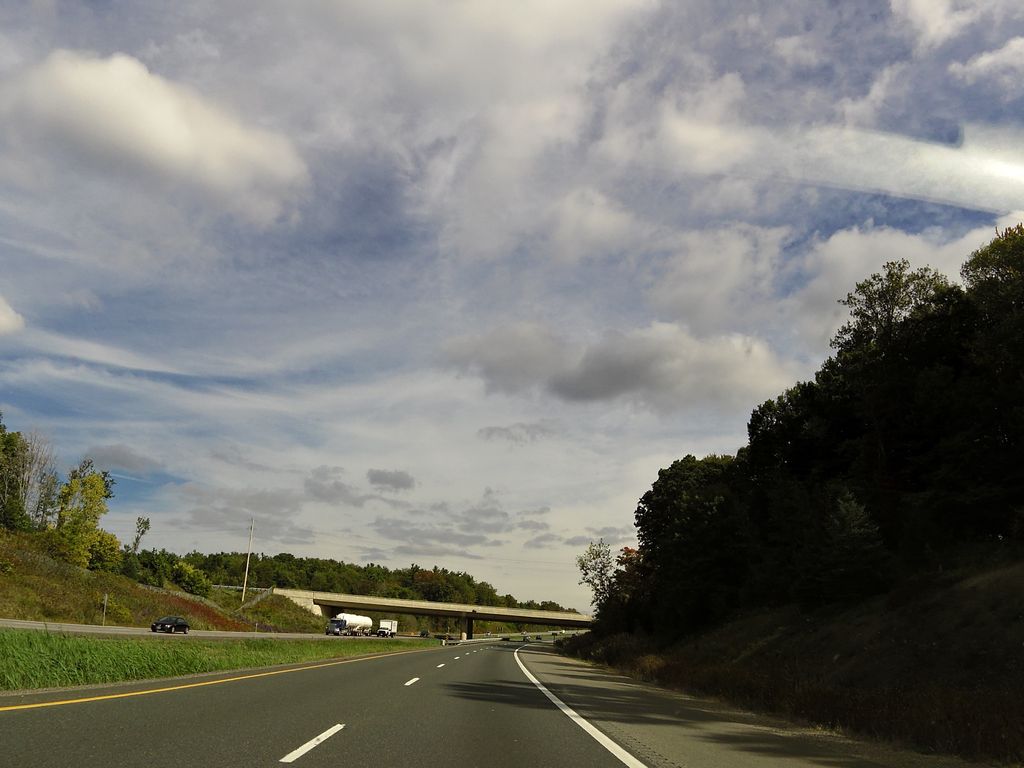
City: hamilton